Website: slack
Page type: review-order
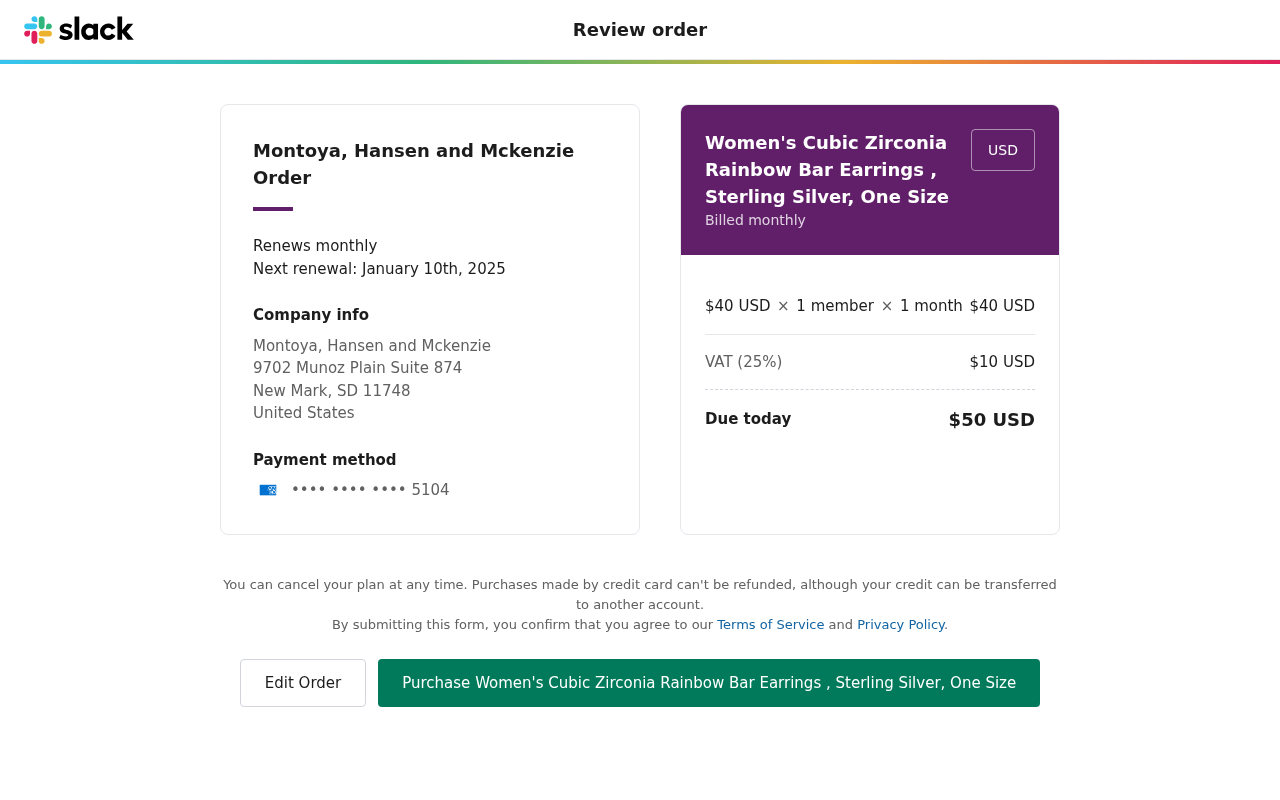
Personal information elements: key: PII_CARD_LAST4
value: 5104
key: PII_CITY_STATE_ZIP
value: New Mark, SD 11748
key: PII_COMPANY
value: Montoya, Hansen and Mckenzie
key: PII_COUNTRY
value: United States
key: PII_STREET
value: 9702 Munoz Plain Suite 874
Product elements: key: PRODUCT1_NAME
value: Women's Cubic Zirconia Rainbow Bar Earrings , Sterling Silver, One Size
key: PRODUCT1_PRICE
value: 40
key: PRODUCT1_QUANTITY
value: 1
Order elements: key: ORDER_RENEWAL_DATE
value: January 10th, 2025
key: ORDER_SUBTOTAL
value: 40
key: ORDER_TAX
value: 10
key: ORDER_TOTAL
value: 50